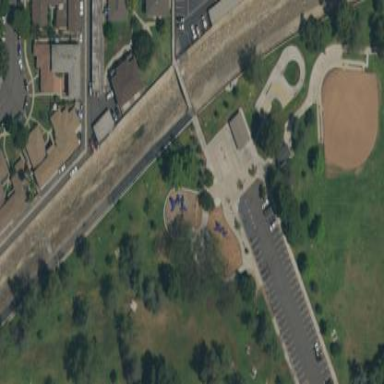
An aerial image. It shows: Park.